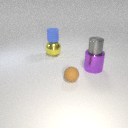
large yellow metal sphere behind small brown rubber sphere